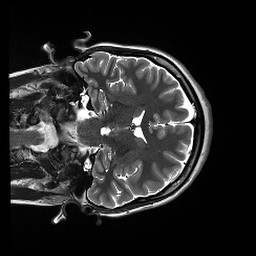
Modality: T2w
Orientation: coronal
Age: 20
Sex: female
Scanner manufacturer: siemens
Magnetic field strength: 3 T
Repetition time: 13.52 s
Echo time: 0.088 s